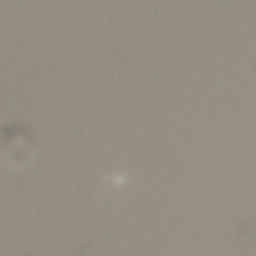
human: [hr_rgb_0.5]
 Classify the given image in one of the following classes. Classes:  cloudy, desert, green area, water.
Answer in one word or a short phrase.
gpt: cloudy